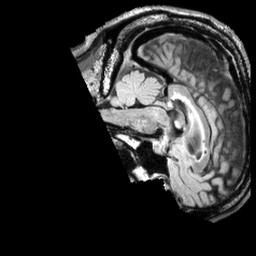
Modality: FLAIR
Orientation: sagittal
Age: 78
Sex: male
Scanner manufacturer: siemens
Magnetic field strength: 3 T
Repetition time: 5 s
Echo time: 0.387 s